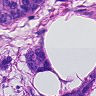
Metastatic tissue present: yes